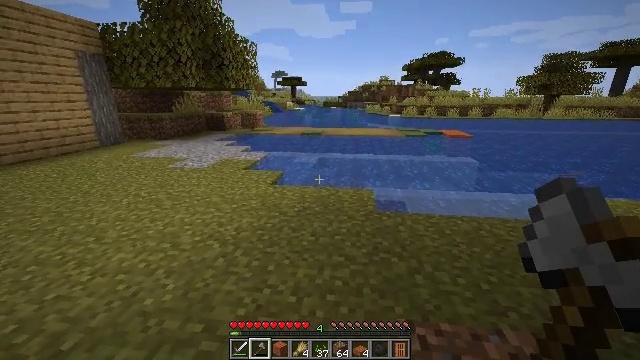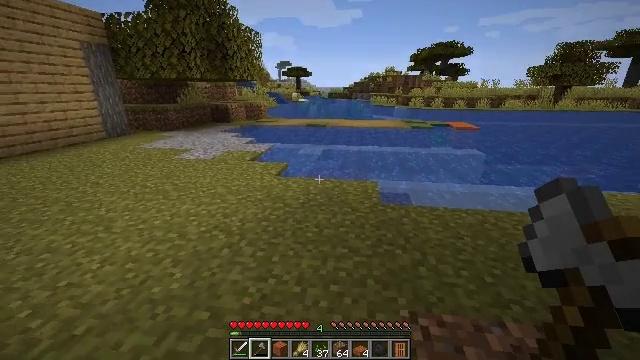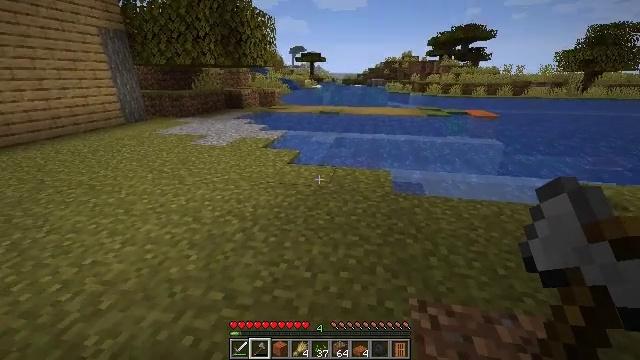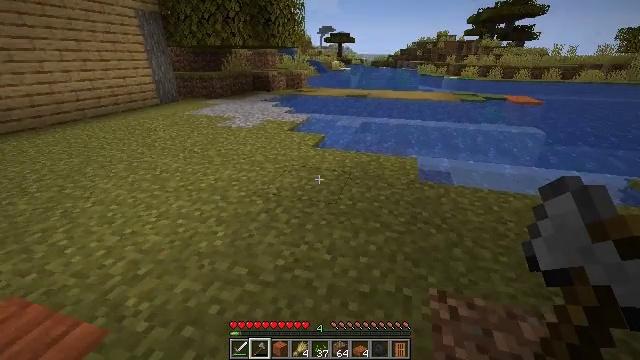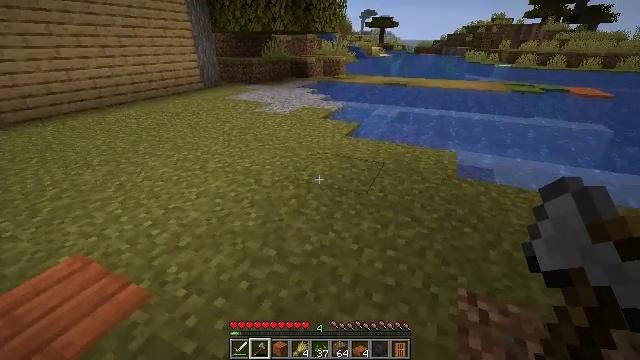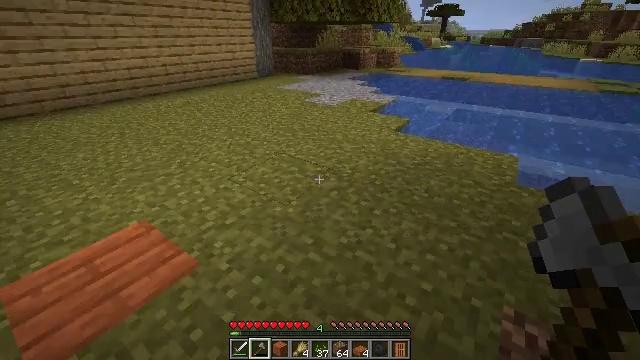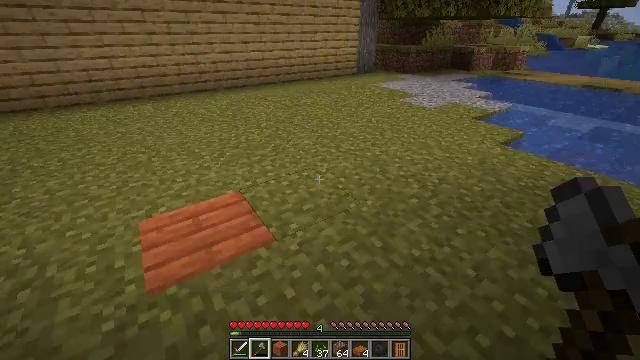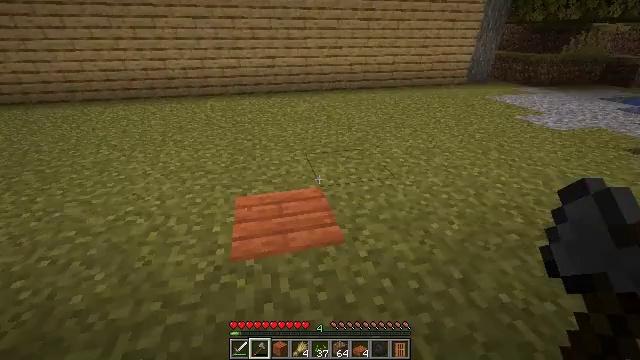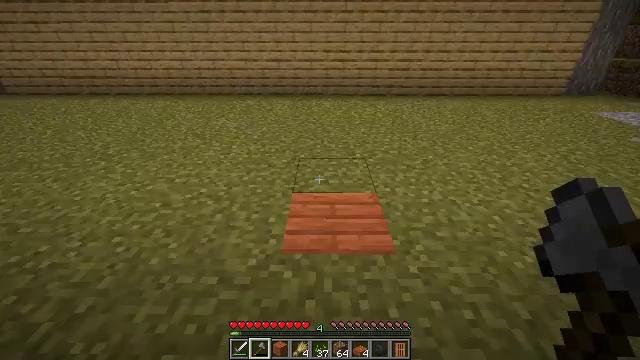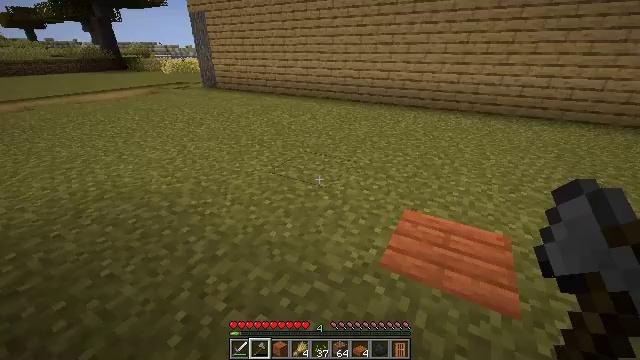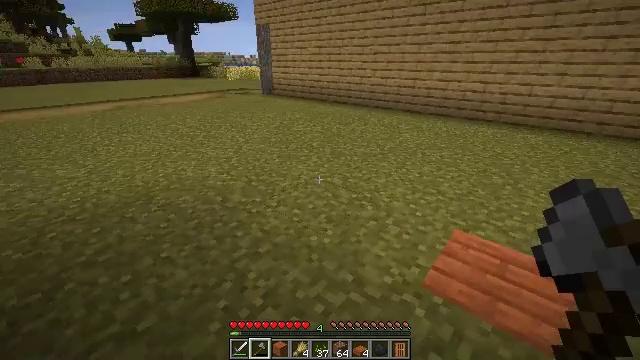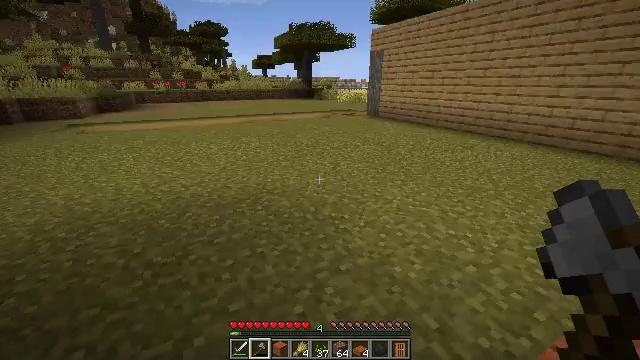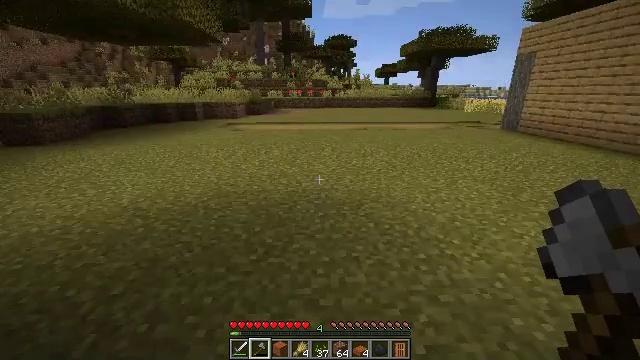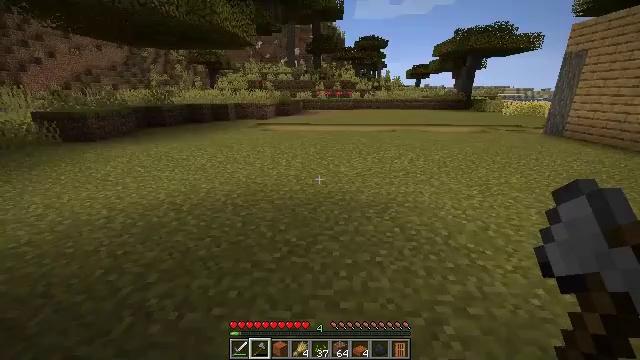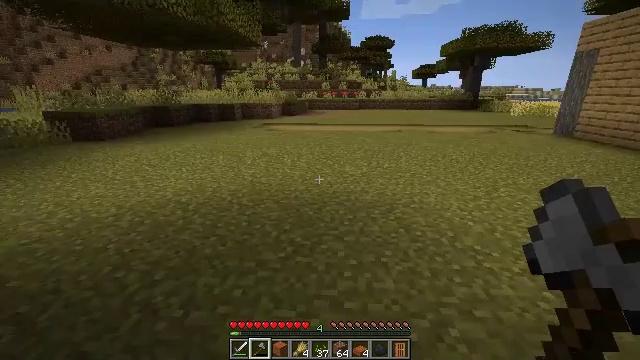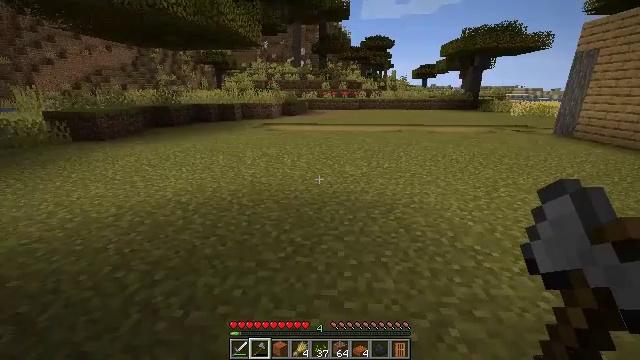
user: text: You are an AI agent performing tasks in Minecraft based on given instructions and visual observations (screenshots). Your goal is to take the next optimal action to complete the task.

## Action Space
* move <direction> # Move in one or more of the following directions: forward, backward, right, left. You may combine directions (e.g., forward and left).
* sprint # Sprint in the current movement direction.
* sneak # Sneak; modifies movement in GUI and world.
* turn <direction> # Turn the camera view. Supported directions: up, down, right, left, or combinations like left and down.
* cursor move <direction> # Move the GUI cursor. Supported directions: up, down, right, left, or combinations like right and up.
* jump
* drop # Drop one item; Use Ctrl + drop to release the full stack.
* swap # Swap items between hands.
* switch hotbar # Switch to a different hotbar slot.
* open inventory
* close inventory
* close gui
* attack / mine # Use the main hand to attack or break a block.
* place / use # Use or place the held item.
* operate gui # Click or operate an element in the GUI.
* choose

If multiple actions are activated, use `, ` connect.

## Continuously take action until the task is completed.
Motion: motion action
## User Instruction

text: Collect acacia planks from a structure.
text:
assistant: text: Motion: turn left and down
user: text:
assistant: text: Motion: turn left and down
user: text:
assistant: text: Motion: turn left and down
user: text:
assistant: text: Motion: turn left and down
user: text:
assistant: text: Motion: turn left and down
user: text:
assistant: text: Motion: turn left
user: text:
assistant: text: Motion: turn left
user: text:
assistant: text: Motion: turn left
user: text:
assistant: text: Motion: turn left and up
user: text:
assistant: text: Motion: turn left and up
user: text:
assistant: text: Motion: turn left and up
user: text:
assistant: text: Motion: turn left and up
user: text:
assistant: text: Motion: turn left
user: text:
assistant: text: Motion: turn left
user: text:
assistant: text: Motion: no_op
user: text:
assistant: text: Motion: no_op
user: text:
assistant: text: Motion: no_op
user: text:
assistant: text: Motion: move forward
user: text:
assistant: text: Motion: move forward
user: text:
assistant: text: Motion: move forward, turn left
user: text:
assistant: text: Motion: move forward, turn left and up
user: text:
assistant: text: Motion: move forward, turn left and up
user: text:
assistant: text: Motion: move forward, turn left and up
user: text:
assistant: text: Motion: move forward
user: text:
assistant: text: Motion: move forward
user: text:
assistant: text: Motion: move forward
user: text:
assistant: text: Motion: move forward
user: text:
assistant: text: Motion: move forward
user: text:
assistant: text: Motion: move forward
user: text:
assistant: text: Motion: move forward